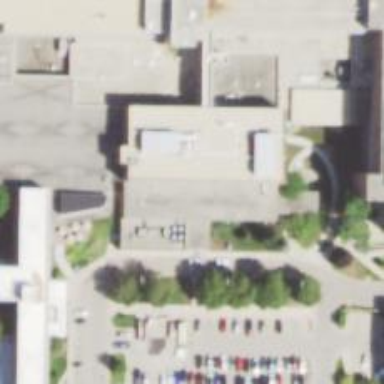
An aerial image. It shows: Healthcare center.